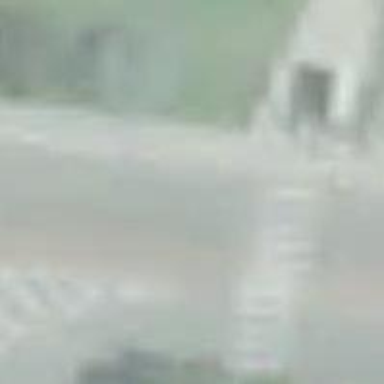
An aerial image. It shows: Uncontrolled road crossing with markings.